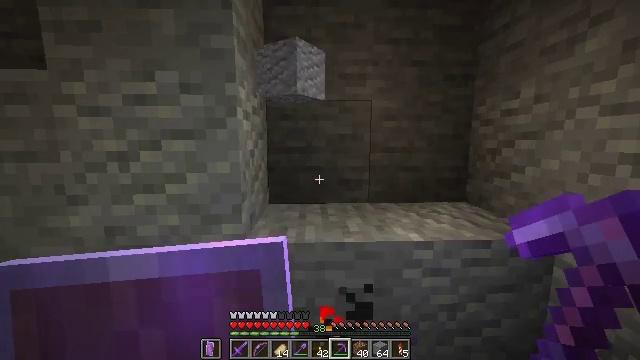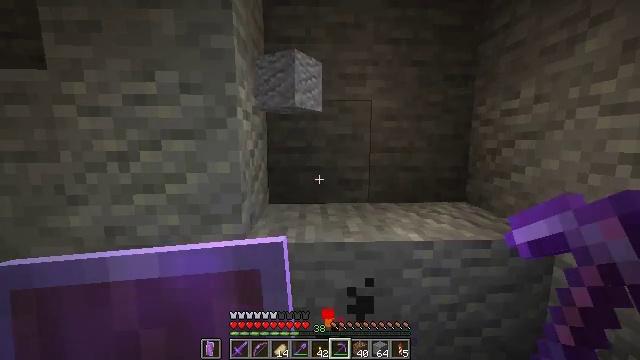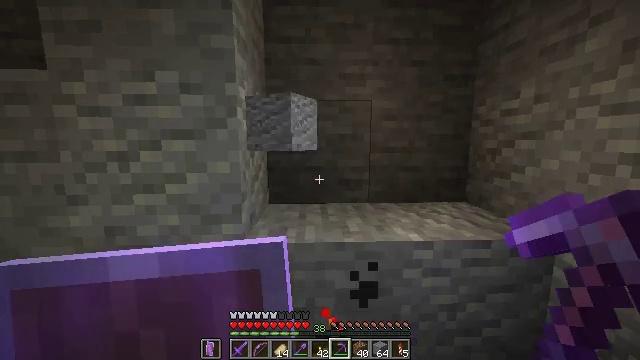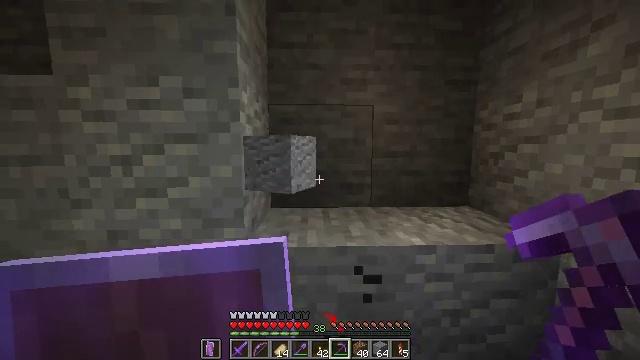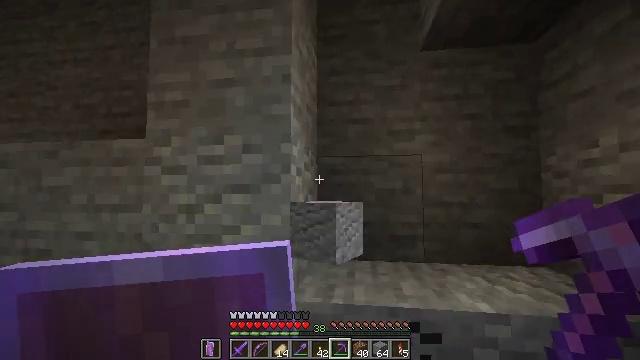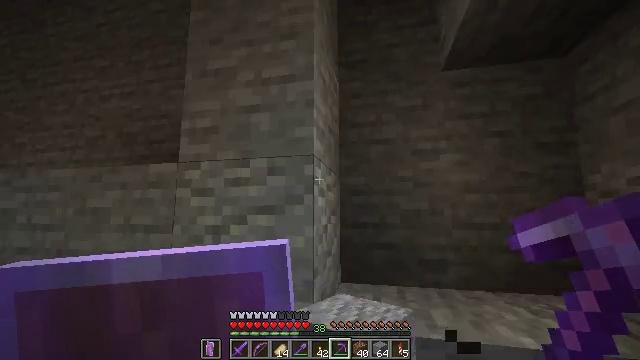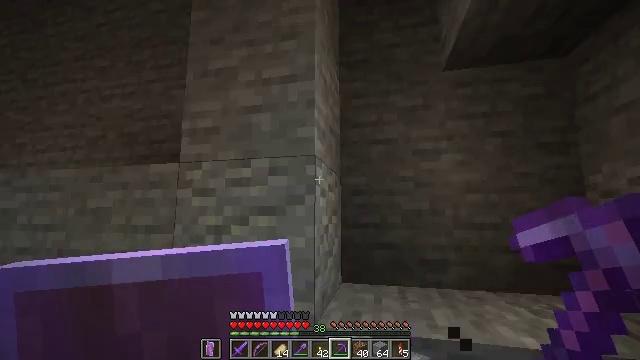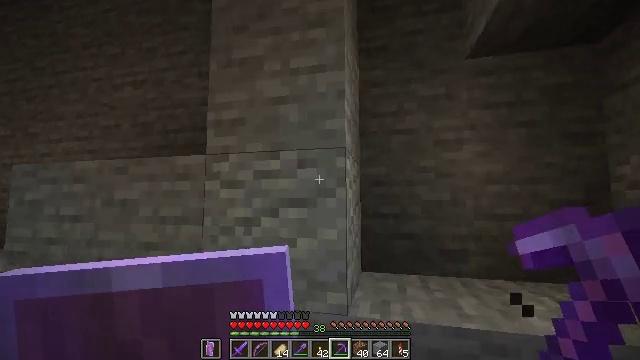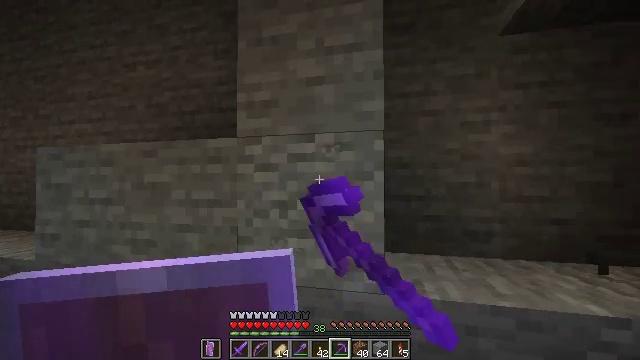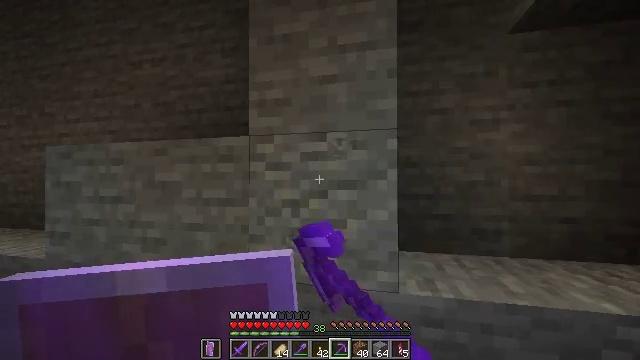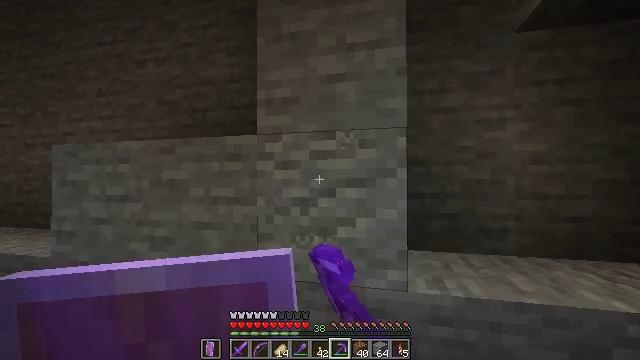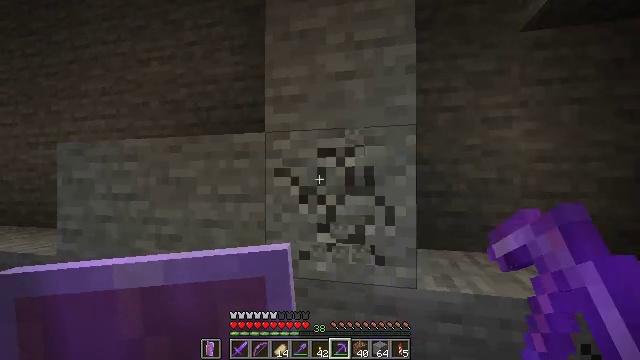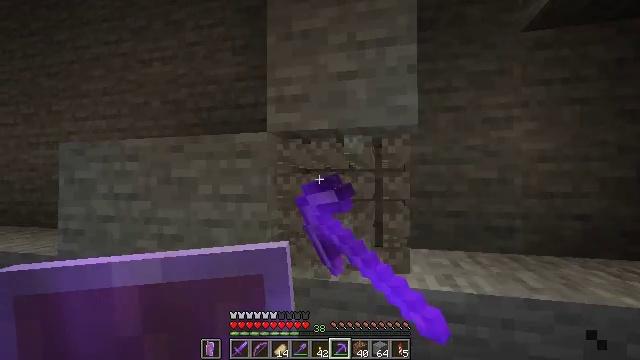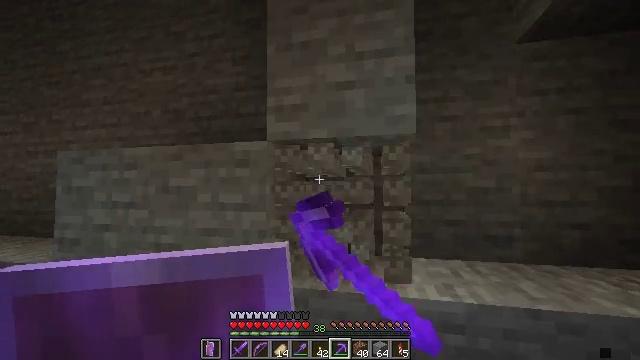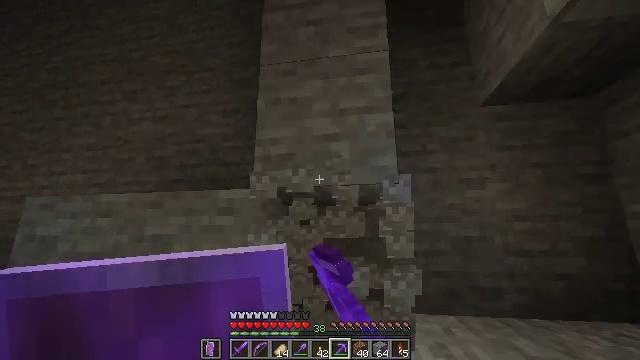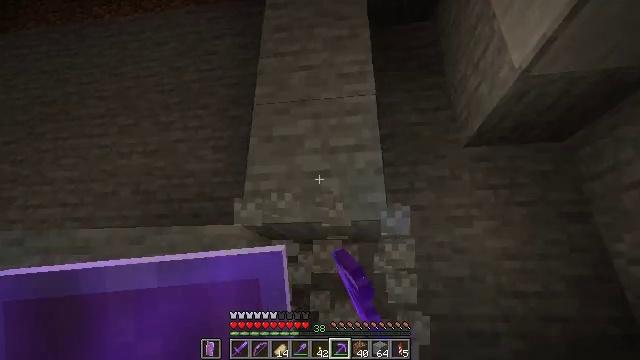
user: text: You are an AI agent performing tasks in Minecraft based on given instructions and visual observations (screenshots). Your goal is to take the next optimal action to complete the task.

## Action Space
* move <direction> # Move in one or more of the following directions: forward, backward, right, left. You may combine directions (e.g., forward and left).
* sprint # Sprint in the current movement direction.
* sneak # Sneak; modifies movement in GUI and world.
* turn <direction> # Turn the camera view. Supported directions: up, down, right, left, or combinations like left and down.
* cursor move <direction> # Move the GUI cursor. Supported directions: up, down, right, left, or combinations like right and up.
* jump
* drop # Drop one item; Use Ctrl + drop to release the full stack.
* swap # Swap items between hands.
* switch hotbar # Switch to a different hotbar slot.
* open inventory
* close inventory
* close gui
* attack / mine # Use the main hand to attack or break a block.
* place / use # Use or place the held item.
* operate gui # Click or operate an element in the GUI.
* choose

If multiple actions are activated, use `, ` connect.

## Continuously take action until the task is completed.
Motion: motion action
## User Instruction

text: Collect andesite by mining it.
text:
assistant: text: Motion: no_op
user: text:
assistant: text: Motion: no_op
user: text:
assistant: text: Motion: no_op
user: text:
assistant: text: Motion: turn left and up
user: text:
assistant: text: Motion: turn left and up
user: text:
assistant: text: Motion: move left
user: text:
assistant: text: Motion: move left, turn down, attack / mine
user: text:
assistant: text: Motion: move left, turn down, attack / mine
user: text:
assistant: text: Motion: attack / mine
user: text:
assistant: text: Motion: attack / mine
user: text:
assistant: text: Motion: attack / mine
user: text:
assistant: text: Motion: attack / mine
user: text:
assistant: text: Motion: turn up, attack / mine
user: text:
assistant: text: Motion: turn right and up, attack / mine
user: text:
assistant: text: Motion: turn right and up, attack / mine
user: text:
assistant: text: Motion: turn up, attack / mine
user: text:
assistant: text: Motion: attack / mine